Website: walmart
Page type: payment
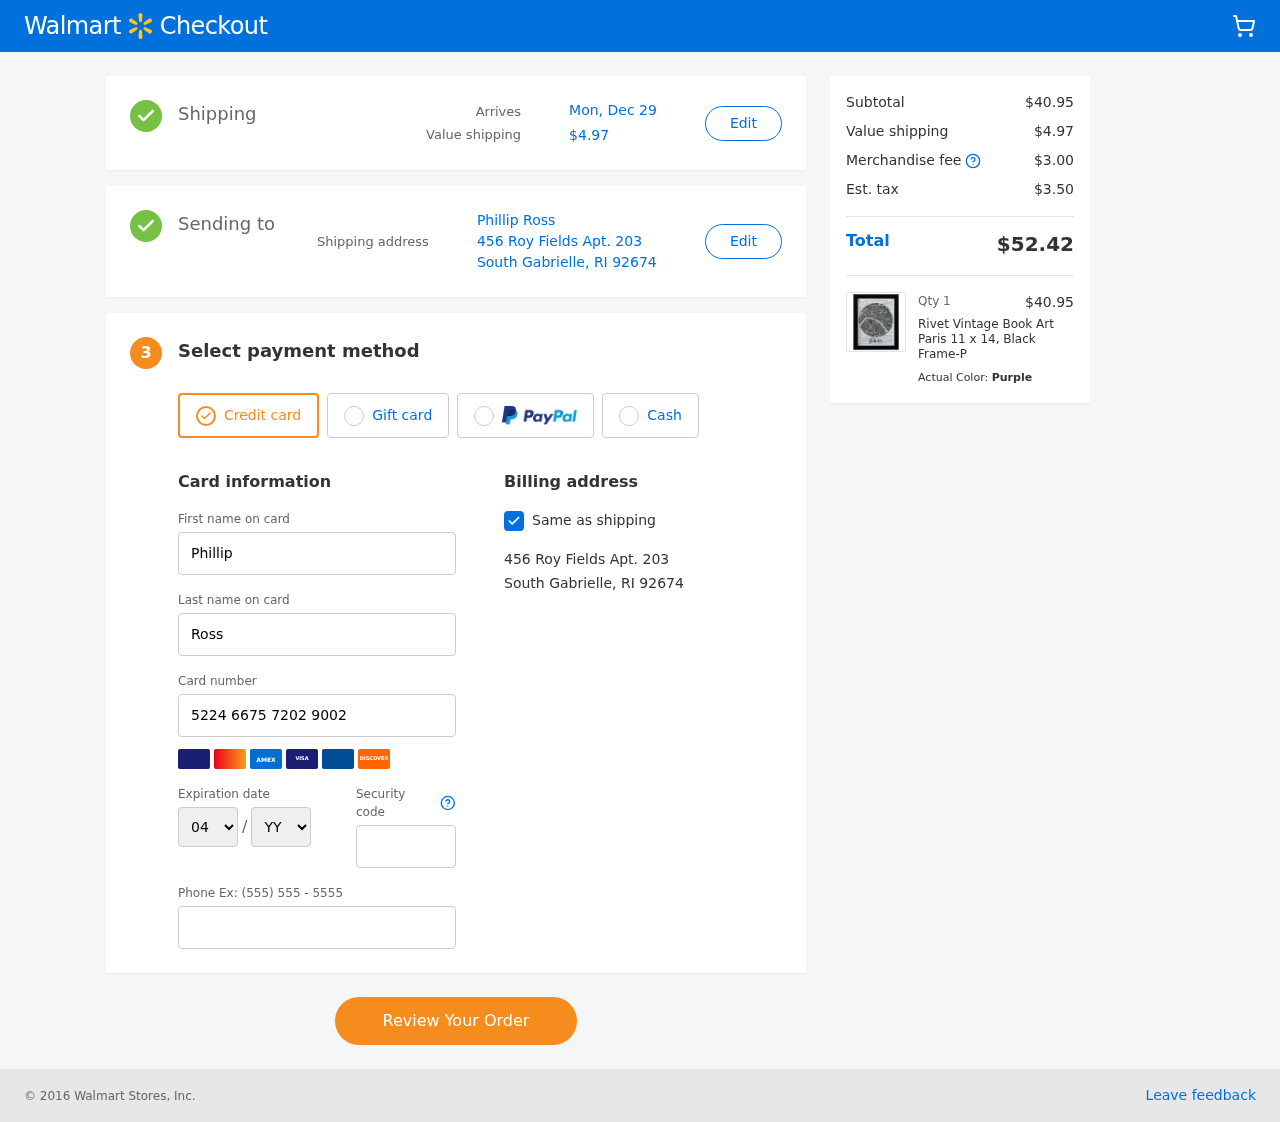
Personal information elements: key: PII_CARD_EXPIRY_MONTH
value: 04
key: PII_CARD_EXPIRY_YEAR
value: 30
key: PII_CITY_STATE_ZIP
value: South Gabrielle, RI 92674
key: PII_FULLNAME
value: Phillip Ross
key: PII_STREET
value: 456 Roy Fields Apt. 203
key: PII_FIRSTNAME
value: Phillip
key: PII_LASTNAME
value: Ross
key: PII_CARD_NUMBER
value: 5224 6675 7202 9002
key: PII_CARD_CVV
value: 566
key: PII_PHONE
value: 5423118710
Product elements: key: PRODUCT1_NAME
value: Rivet Vintage Book Art Paris 11 x 14, Black Frame-P
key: PRODUCT1_PRICE
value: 40.95
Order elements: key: ORDER_DELIVERY_DATE
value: Mon, Dec 29
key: ORDER_SHIPPING_COST
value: $4.97
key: ORDER_SUBTOTAL
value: $40.95
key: ORDER_MERCHANDISE_FEE
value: $3.00
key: ORDER_TAX
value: $3.50
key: ORDER_TOTAL
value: $52.42
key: ORDER_NUM_ITEMS
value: Qty 1